Question: Debug messages from gdb:
'''
(gdb) p head_->next
$43 = { 0x0 }
(gdb) p (void *)head_->next
$44 = (void *) 0x603014
(gdb) p / head_->next
$45 = { 0x0 }
'''
Please see the following screenshot:

head_->next is a member variable declared like:
'''
int *next[3];
'''
At first, I thought head_->next was a pointer. But actually it's not. Now I'm confused, what does "{0x0}" mean in gdb?
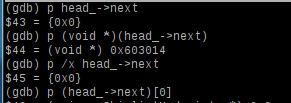
Answer: > head_->next is a member variable declared like:
'int *next[3];'
No, it's not. At least not in that file. If it were declared like that, you would see this:
'''
(gdb) p head_->next
$1 = {0x0, 0x0, 0x0}
'''
Proof:
'''
cat t.c
#include <stdlib.h>
struct Foo {
int *next[3];
};
int main()
{
struct Foo *head = calloc(1, sizeof(struct Foo));
return 0;
}
gcc -g t.c && gdb -q ./a.out
(gdb) start
(gdb) next
(gdb) p head->next
'''
> what does "{0x0}" mean in gdb?
It means that GDB believes that the entity being printed is an array of 1 element.
If you want to examine 3 elements from that array, you can do this:
'''
(gdb) p head_->next[0]@3
'''